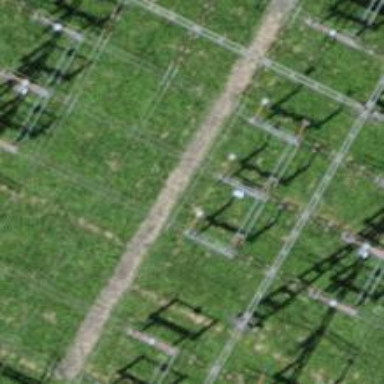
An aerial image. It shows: Power line with 3 cables. The line type is busbar.